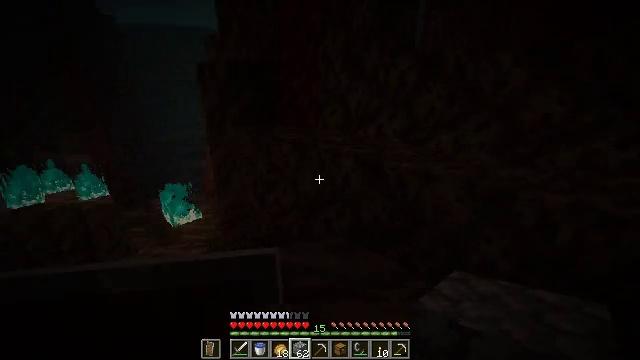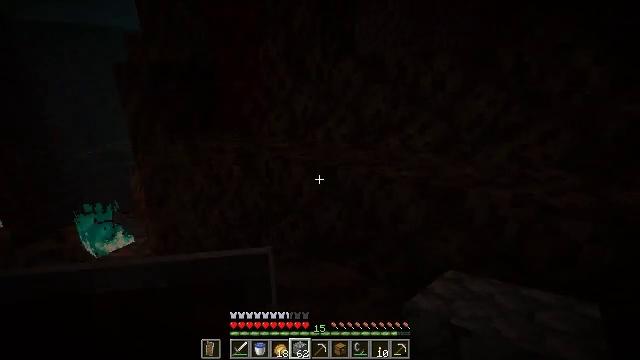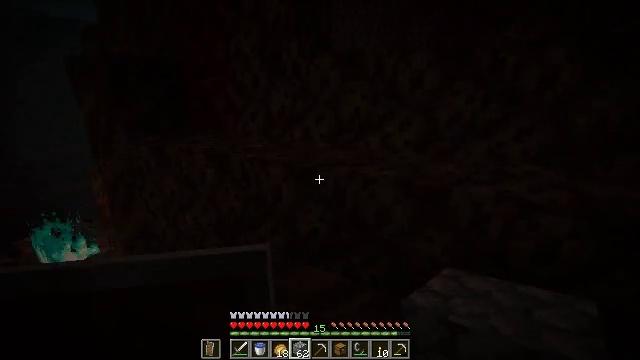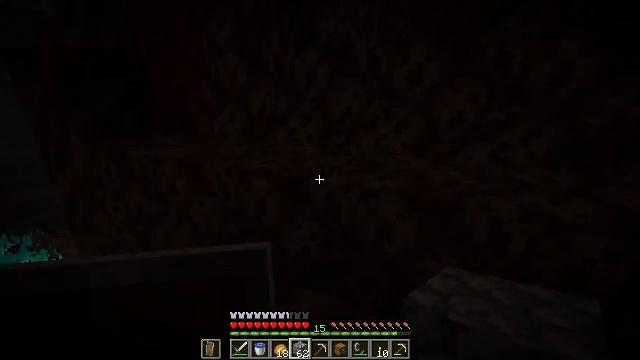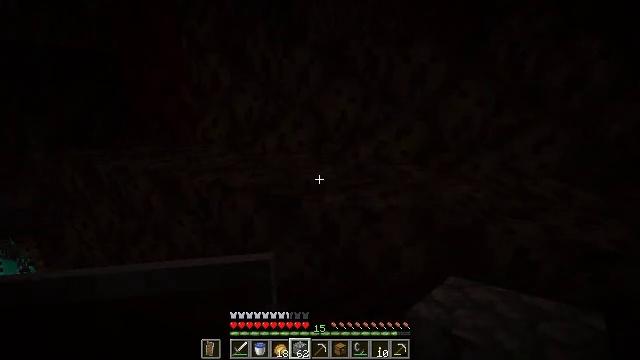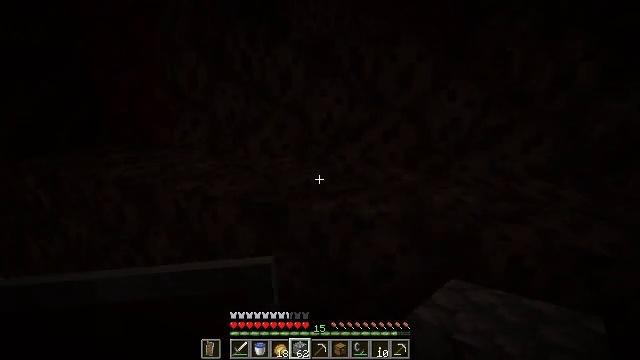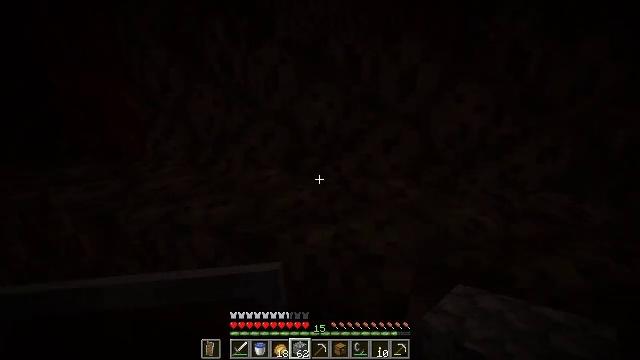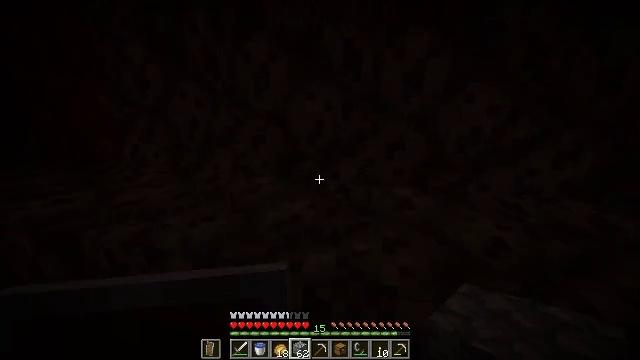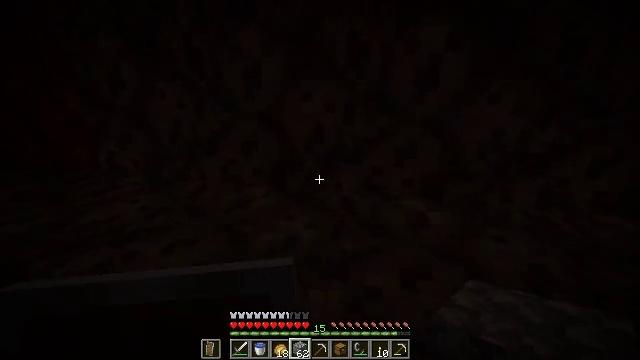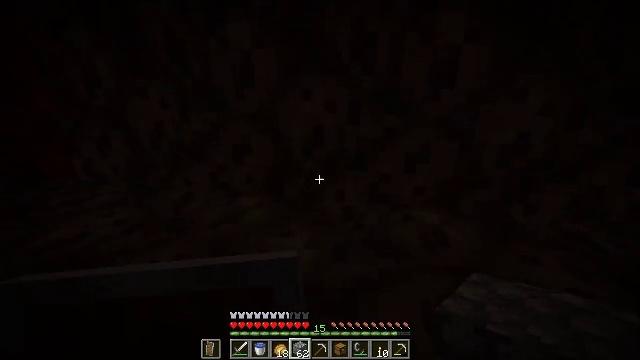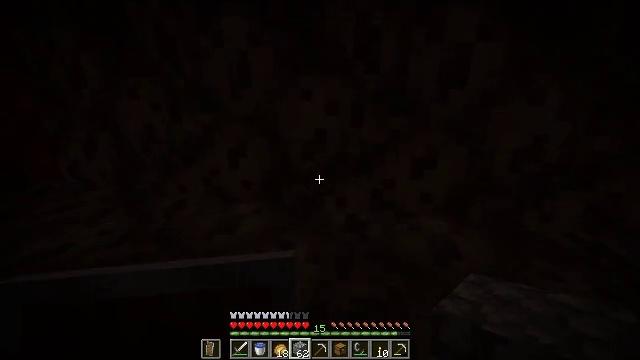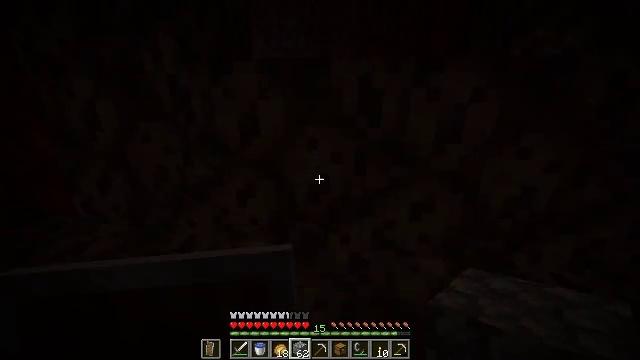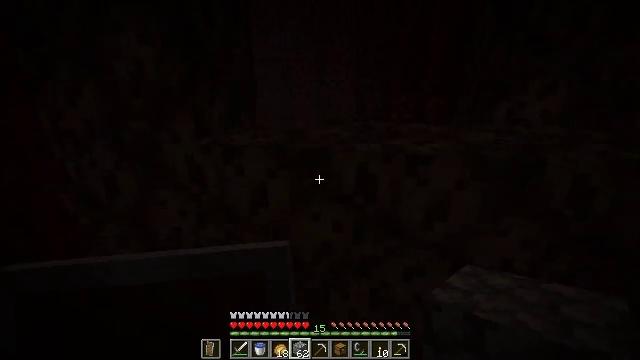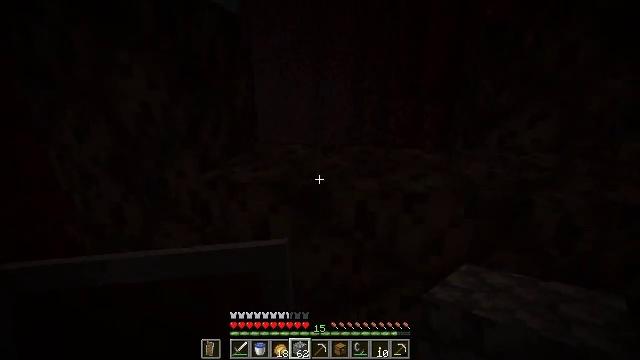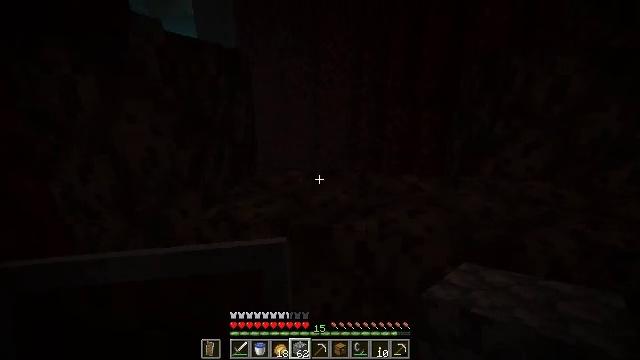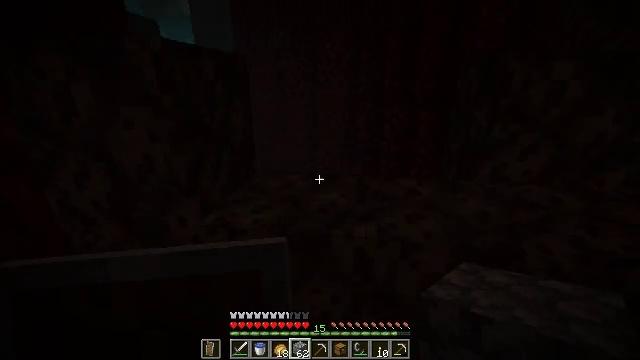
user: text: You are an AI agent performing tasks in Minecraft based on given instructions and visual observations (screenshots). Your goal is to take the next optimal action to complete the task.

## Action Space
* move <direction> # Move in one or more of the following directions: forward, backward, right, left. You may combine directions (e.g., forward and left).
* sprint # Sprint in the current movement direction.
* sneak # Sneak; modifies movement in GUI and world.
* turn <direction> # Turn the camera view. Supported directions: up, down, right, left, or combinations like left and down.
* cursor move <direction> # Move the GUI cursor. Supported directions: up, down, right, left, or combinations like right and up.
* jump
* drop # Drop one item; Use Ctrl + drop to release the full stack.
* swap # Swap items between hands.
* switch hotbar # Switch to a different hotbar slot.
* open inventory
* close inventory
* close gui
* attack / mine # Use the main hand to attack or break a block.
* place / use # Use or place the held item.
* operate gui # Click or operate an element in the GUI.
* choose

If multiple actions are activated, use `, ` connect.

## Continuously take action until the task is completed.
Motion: motion action
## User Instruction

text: Extinguish the soul fire.
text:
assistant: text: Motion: move forward, turn right and up
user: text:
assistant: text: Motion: move forward, turn right
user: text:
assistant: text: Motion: move forward, turn right
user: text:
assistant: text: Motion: move forward, turn right
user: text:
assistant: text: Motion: move forward, turn right
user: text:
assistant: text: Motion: move forward, turn right
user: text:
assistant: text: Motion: move forward, turn right
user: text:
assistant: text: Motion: move forward, turn right
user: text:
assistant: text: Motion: move forward
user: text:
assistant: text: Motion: move forward
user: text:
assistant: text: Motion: move forward, jump
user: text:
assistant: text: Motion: move forward, jump
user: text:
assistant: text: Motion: move forward, jump
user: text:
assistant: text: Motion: move forward, jump
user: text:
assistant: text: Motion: move forward
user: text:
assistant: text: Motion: move forward
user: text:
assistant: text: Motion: move forward
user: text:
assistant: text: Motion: move forward
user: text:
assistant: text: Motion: move forward
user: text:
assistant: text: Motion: move forward
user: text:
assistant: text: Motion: move forward
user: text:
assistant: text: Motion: move forward
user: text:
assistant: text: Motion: move forward, jump
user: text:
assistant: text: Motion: move forward, jump
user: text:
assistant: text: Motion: move forward, jump
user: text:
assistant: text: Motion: move forward, turn left and down, jump
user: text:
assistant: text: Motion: move forward, turn left and down
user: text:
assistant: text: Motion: move forward, turn left and down
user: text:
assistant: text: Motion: move forward, turn left and down
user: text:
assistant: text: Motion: move forward, turn down